Question: I need to implement the gauge in iOS:

Can anyone provide me some idea about how to do this?
I've referred <URL> but have no idea about how to customize it.
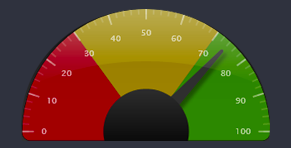
Answer: That looks like they are using 3 views. A background view, the needle view and a foreground semi-transparent gloss view.
The background and gloss views are static regular UIImageViews. The needle is a UIImageView with a affine rotation transformation applied to it.
Assuming your needle UIImage view is called needle:
'''
UIImageView *needle = ...;
float theAngle = ...; //How much to rotate, note that this is in radians not degrees
needle.transform = CGAffineTransformMakeRotation(theAngle); // This rotates your needle UIImageView
'''